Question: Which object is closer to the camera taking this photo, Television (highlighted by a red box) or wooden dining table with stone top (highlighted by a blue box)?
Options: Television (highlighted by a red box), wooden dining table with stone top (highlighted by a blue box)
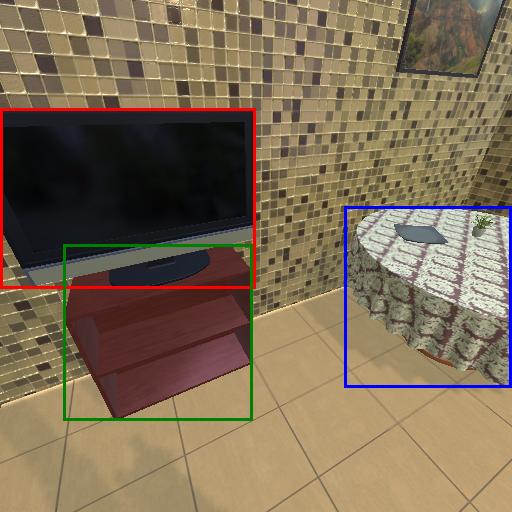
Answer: Television (highlighted by a red box)